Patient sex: F
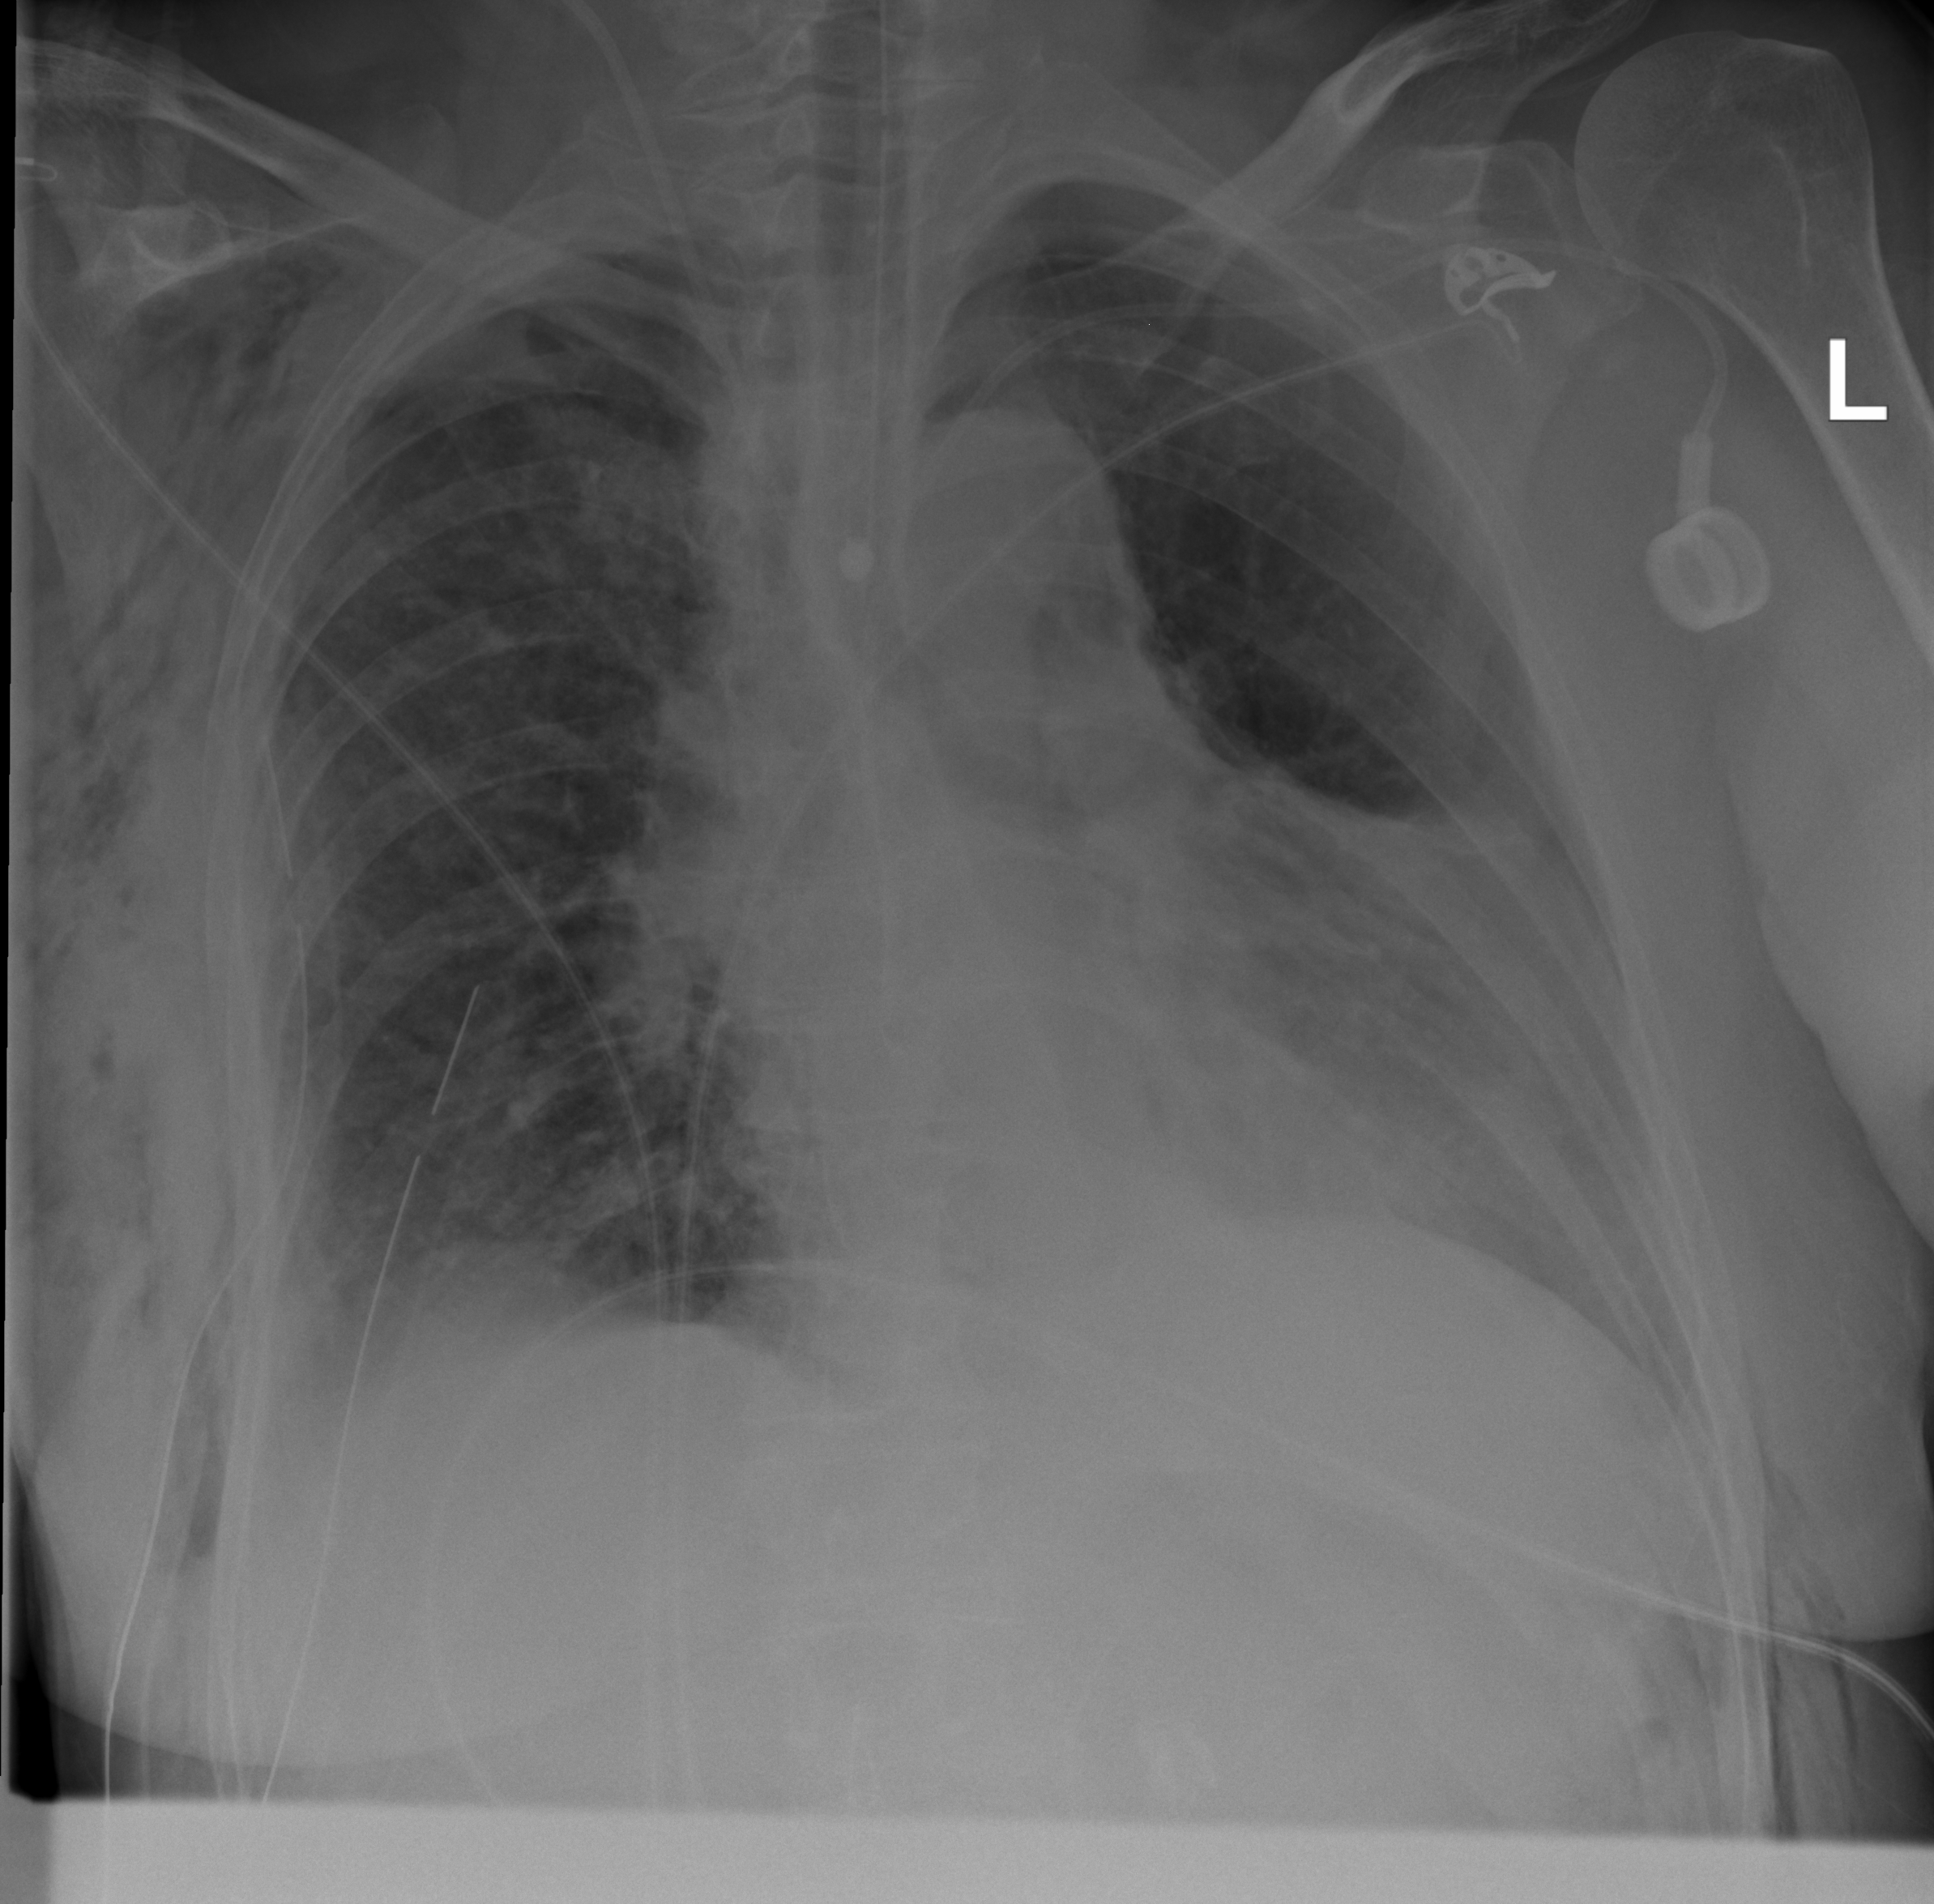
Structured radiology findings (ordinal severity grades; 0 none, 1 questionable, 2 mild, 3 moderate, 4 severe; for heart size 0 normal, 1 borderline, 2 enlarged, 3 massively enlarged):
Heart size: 0
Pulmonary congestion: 2
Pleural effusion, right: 2
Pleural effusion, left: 1
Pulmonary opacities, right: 2
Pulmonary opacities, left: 2
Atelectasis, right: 2
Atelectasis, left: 1